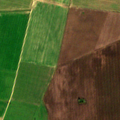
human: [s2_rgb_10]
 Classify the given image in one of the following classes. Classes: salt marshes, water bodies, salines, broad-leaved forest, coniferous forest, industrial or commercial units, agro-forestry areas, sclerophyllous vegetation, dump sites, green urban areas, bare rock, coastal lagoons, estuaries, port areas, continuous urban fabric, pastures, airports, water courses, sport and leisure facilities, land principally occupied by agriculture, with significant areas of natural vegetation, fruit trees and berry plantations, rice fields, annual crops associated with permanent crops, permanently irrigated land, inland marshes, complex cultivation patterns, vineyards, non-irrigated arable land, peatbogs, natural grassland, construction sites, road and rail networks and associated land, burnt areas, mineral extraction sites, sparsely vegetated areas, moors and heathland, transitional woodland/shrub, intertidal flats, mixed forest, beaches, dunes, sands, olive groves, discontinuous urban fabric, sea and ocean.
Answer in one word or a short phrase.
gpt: non-irrigated arable land